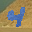
Label: 4